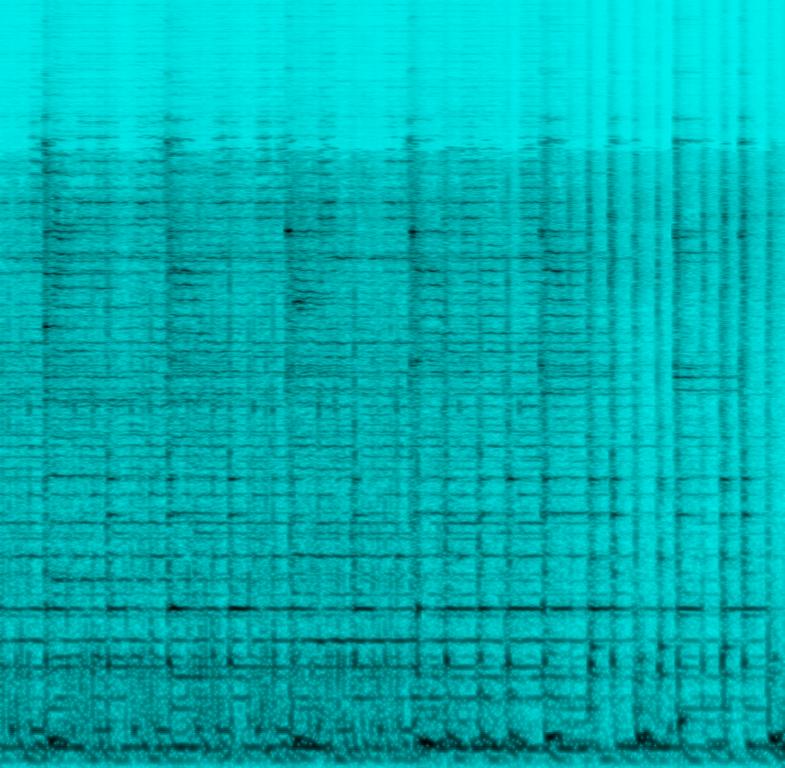
This is an Indian classical instrumental. The tempo is fast with a vigorous tabla and Sitar introduction with temple bells, acoustic guitar,Manjira taal or small Indian hand cymbals and a traditional harmonium accompaniment. The simple instruments are layered perfectly and are in absolute sync to create this complex music. The music is fast and vigorous at the onset and settles down to a more mellow and easy rhythm. This music is a Hindustani Classical.